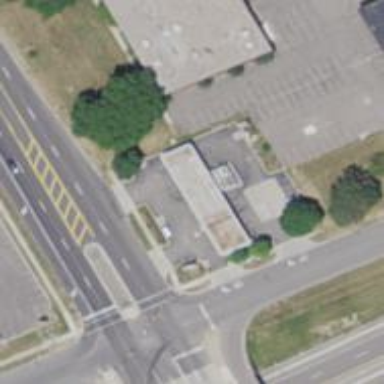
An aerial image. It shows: Convenience shop.